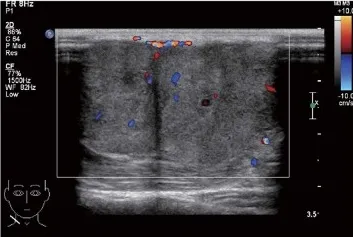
Images of patient and subcutaneous nodules. (C) Gray-scale ultrasound shows two solid hypoechoic nodules adjacent to each other in the subcutaneous soft tissue of right neck (size of the larger one were 28 x 23 mm), with wider than taller, partially well-defined border, partially regular margin, perinodular and intranodular flow and absence of calcification and peripheral halo.
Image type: radiology (ultrasound)